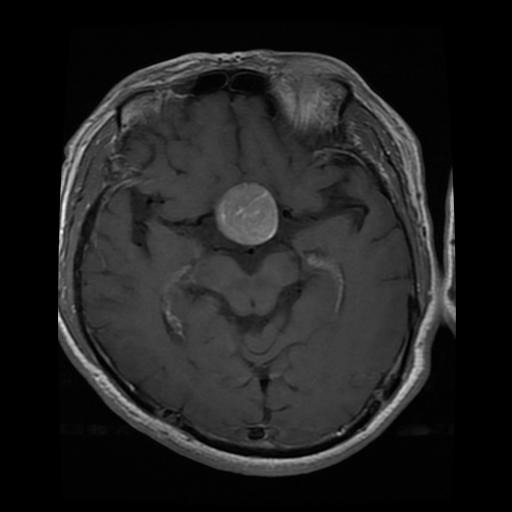
Label: pituitary